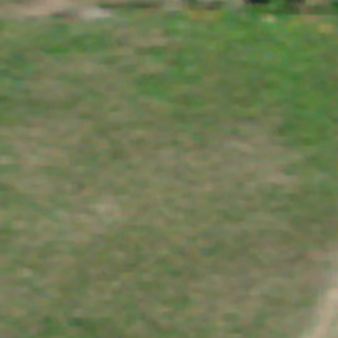
Label: other